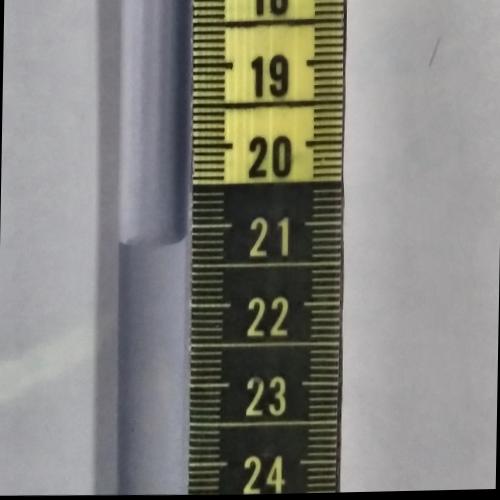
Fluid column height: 21.2 cm